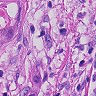
Metastatic tissue present: yes